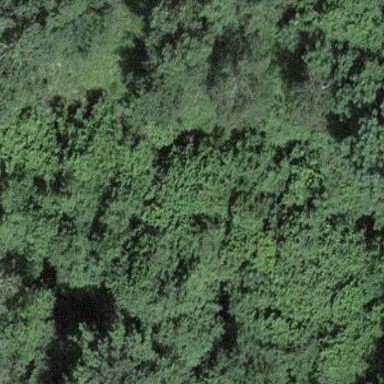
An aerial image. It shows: Natural area of fell.